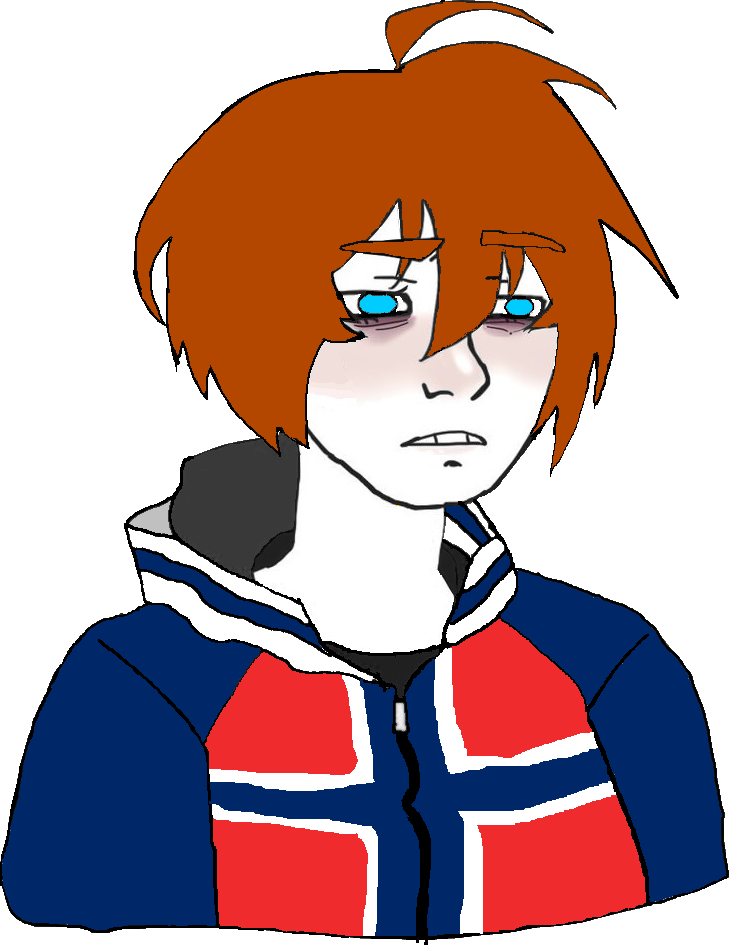
Label: 5_Twinkjak